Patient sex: M
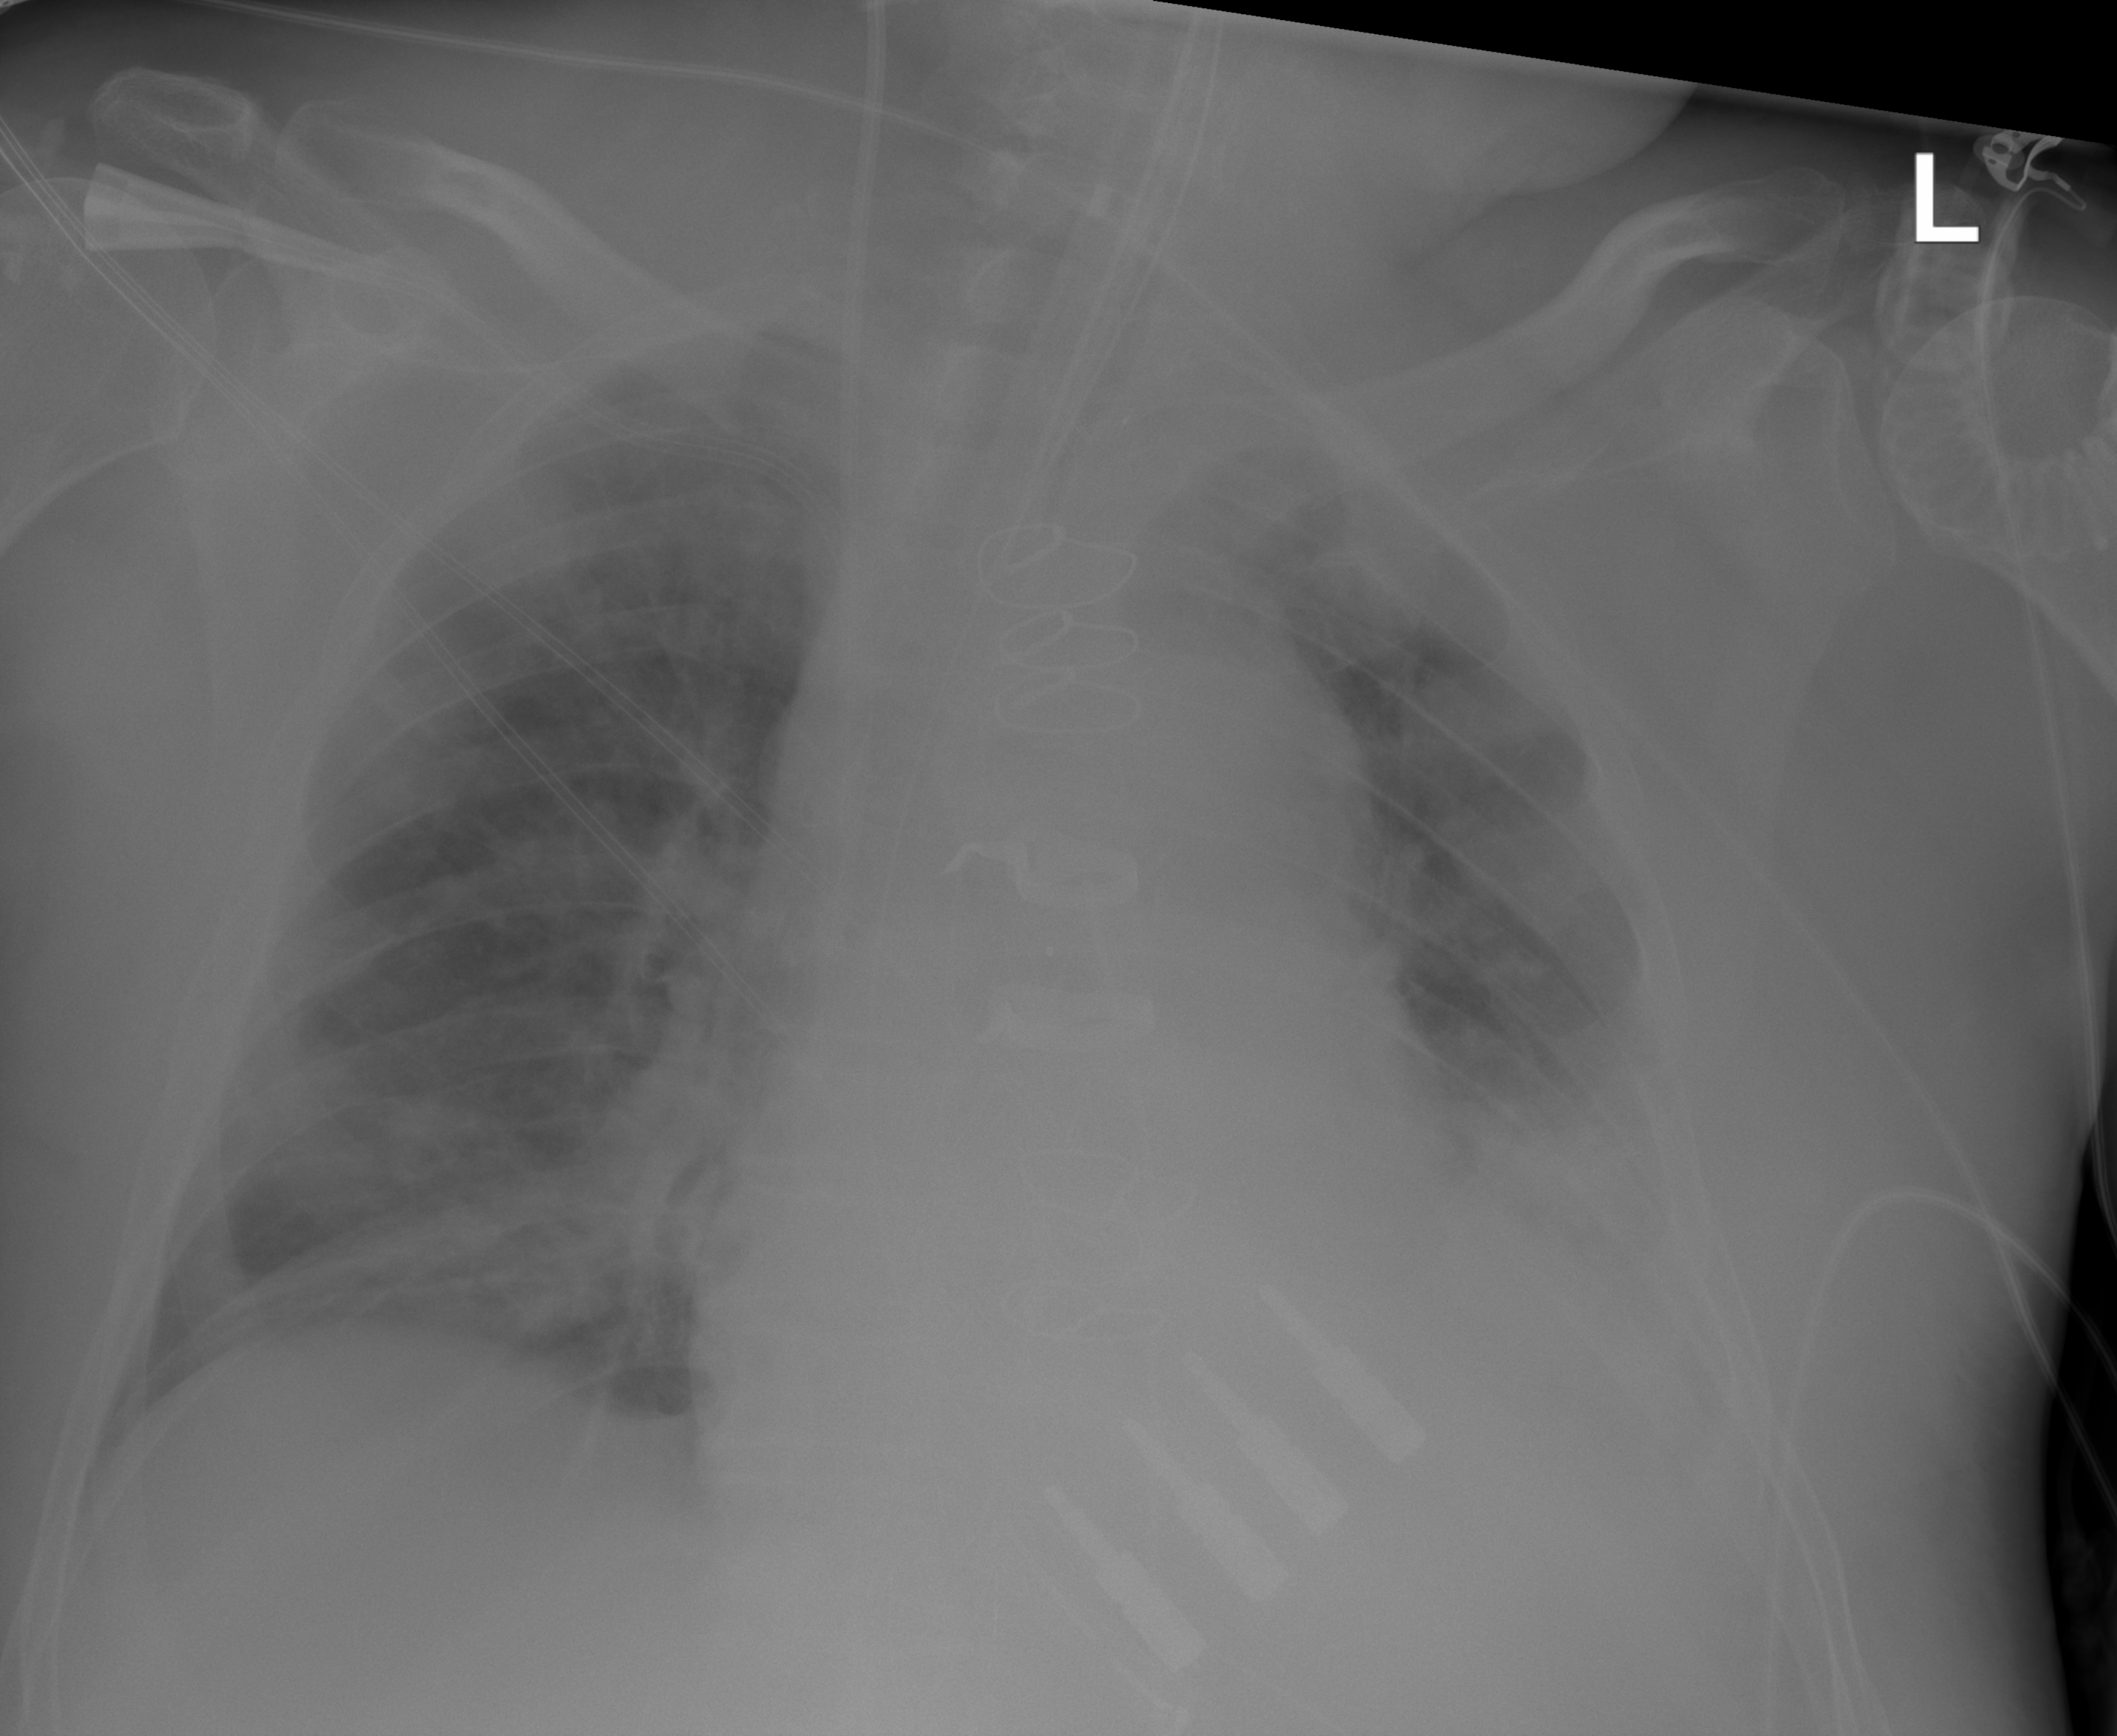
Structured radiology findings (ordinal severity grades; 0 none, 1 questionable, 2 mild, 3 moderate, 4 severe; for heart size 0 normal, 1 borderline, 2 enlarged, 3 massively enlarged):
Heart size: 2
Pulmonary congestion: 2
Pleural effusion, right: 2
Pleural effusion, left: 2
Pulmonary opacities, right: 0
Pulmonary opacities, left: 0
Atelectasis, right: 2
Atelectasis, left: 2